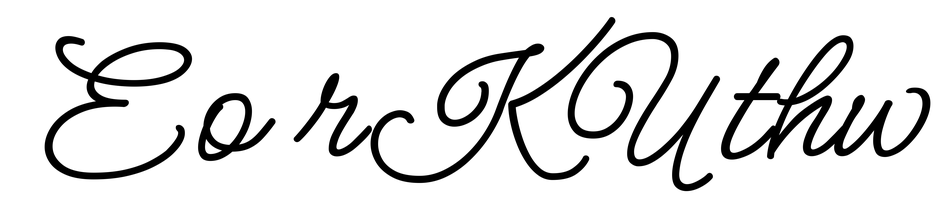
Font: MeowScript-Regular